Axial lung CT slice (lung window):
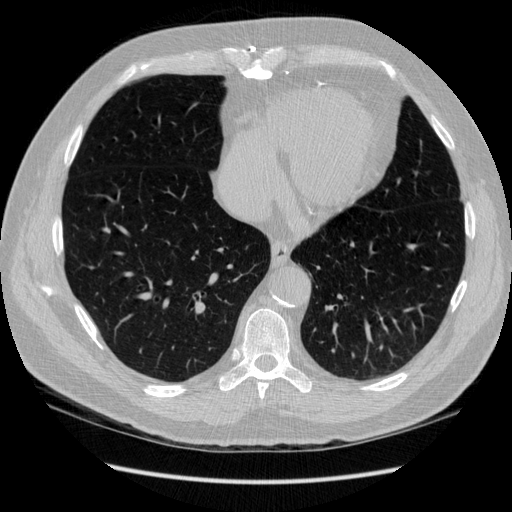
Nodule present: no